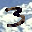
Label: 3